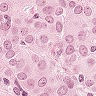
Metastatic tissue present: yes